Interaction volume radius: 5 \u00c5
Interaction volume height: 25 \u00c5
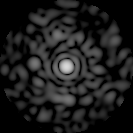
Disorder parameter: 0.8495